Question: I am using following code for loading images from server using following code.When i scroll UITableView application crashes.
AsynchrohousImageView class .m file
'''
- (void)dealloc {
[connection cancel]; //in case the URL is still downloading
[connection release];
[data release];
[_imageView release];
[_activityIndicator release];
[super dealloc];
}
- (void)loadImageFromURL:(NSURL*)url
defaultImageName:(NSString *)defaultImageName
showDefaultImage:(BOOL)defaultImageIsShown
showActivityIndicator:(BOOL)activityIndicatorIsShown
activityIndicatorRect:(CGRect)activityIndicatorRect
activityIndicatorStyle:(UIActivityIndicatorViewStyle)activityIndicatorStyle {
if (connection!=nil) { [connection release]; } if (data!=nil) { [data release]; }
if ([[self subviews] count]>0) {
[[[self subviews] objectAtIndex:0] removeFromSuperview]; // }
if (defaultImageIsShown) {
self.imageView = [[[UIImageView alloc] initWithImage:[UIImage imageNamed:defaultImageName]] autorelease];
} else {
self.imageView = [[[UIImageView alloc] init] autorelease];
}
[self addSubview:_imageView];
_imageView.frame = self.bounds;
[_imageView setNeedsLayout];
[self setNeedsLayout];
if (activityIndicatorIsShown) {
self.activityIndicator = [[[UIActivityIndicatorView alloc] initWithActivityIndicatorStyle:activityIndicatorStyle] autorelease];
[self addSubview:_activityIndicator];
_activityIndicator.frame = activityIndicatorRect;
_activityIndicator.center = CGPointMake(_imageView.frame.size.width/2, _imageView.frame.size.height/2);
[_activityIndicator setHidesWhenStopped:YES];
[_activityIndicator startAnimating];
}
NSURLRequest* request = [NSURLRequest requestWithURL:url cachePolicy:NSURLRequestUseProtocolCachePolicy timeoutInterval:60.0];
connection = [[NSURLConnection alloc] initWithRequest:request delegate:self];
}
- (void)connection:(NSURLConnection *)theConnection didReceiveData:(NSData *)incrementalData {
if (data==nil) { data = [[NSMutableData alloc] initWithCapacity:2048]; }
[data appendData:incrementalData];
}
- (void)connectionDidFinishLoading:(NSURLConnection*)theConnection {
[connection release];
connection=nil;
_imageView.image = [UIImage imageWithData:data];
if (_activityIndicator) {
[_activityIndicator stopAnimating];
}
[data release]; data=nil;
}
- (UIImage*) image {
UIImageView* iv = [[self subviews] objectAtIndex:0];
return [iv image];
}
'''
In ViewController Class Which loads image
'''
- (UITableViewCell *)tableView:(UITableView *)tV cellForRowAtIndexPath:(NSIndexPath *)indexPath
{
static NSString *reuseIdentifier =@"CellIdentifier";
ListCell *cell = (ListCell *)[tableView dequeueReusableCellWithIdentifier:reuseIdentifier];
if (cell==nil) {
cell = [[ListCell alloc]initWithStyle:UITableViewCellStyleDefault reuseIdentifier:reuseIdentifier];
NSMutableDictionary *dicResult = [arrResults objectAtIndex:indexPath.row];
NSURL *url=[NSURL URLWithString:[dicResult objectForKey:@"Image"]];
AsynchronousImageView *asyncImageView = [[AsynchronousImageView alloc] initWithFrame:CGRectMake(5, 10,80,80)];
[asyncImageView loadImageFromURL:url
defaultImageName:@"DefaultImage.png"
showDefaultImage:NO
showActivityIndicator:YES
activityIndicatorRect:CGRectMake(5, 10,30,30)
activityIndicatorStyle:UIActivityIndicatorViewStyleGray]; // load our image with URL asynchronously
[cell.contentView addSubview:asyncImageView];
// cell.imgLocationView.image = [UIImage imageNamed:[dicResult valueForKey:@"Image"]];
[asyncImageView release];
}
if([arrResults count]==1)
{
UITableViewCell *cell1=[tableView dequeueReusableCellWithIdentifier:reuseIdentifier];
if(cell1==nil)
cell1=[[[UITableViewCell alloc]initWithStyle:UITableViewCellStyleDefault reuseIdentifier:reuseIdentifier] autorelease];
NSMutableDictionary *dicResult = [arrResults objectAtIndex:0];
cell1.textLabel.text=[dicResult valueForKey:@"NoResults"];
return cell1;
}
else
{
NSMutableDictionary *dicResult = [arrResults objectAtIndex:indexPath.row];
NSString *title = [NSString stringWithFormat:@"%@ Bedrooms-%@", [dicResult valueForKey:KEY_NUMBER_OF_BEDROOMS],[dicResult valueForKey:KEY_PROPERTY_TYPE]];
NSString *strAddress = [dicResult valueForKey:KEY_DISPLAY_NAME];
NSString *address = [strAddress stringByReplacingOccurrencesOfString:@", " withString:@"
"];
NSString *price = [dicResult valueForKey:KEY_PRICE];
NSString *distance = [dicResult valueForKey:KEY_DISTANCE];
cell.accessoryType = UITableViewCellAccessoryDisclosureIndicator;
cell.lblTitle.text = title;
cell.lblAddress.text = address;
if ([price length]>0) {
cell.lblPrice.text = [NSString stringWithFormat:@"PS%@",price];
}else{
cell.lblPrice.text = @"";
}
if ([distance length]>0) {
cell.lblmiles.text = [NSString stringWithFormat:@"%.2f miles",[distance floatValue]];
}else{
cell.lblmiles.text = @"";
}
}
return cell;
}
'''
How can i resolve this?
I have attached heapshot analysis screen shot of it.Here non Object consumes so much of memory what is that?
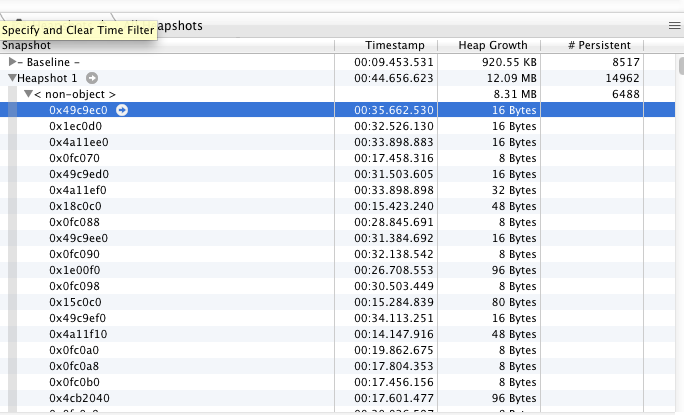
Answer: this is the error:
'''
NSString *reuseIdentifier = [NSString stringWithFormat:@"%d",indexPath.row];
'''
it seems you are NOT reusing cells, but creating a new cell for every row of your table!!!
this way if you need to see 100 or 1000 rows, you create/allocate 100 or 1000 object cells.
that's not the right use of a UITableView.
the "magic" of UITableView is that it reuse cells, and it just creates and allocates just the minor number of cells needed...
e.g. consider you have a vertical spaces of 480 pixels for your tables, and your cells are 100 pixel height, then you just need 5 cells for time, no need to create 1000 cells, you can see just 5 cells at time...
so the magic is to reuse an already allocated cell when you scroll it up and it goes out of screen, and to reset it's contents (images and text) and to use it for the new call that user is going to see down...